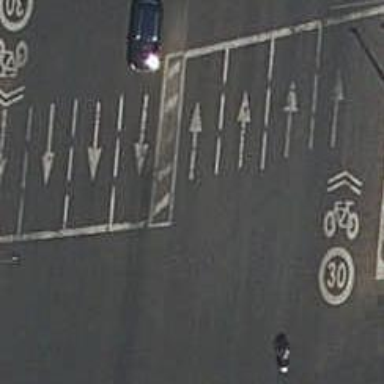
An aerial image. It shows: Road with traffic signals.